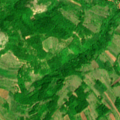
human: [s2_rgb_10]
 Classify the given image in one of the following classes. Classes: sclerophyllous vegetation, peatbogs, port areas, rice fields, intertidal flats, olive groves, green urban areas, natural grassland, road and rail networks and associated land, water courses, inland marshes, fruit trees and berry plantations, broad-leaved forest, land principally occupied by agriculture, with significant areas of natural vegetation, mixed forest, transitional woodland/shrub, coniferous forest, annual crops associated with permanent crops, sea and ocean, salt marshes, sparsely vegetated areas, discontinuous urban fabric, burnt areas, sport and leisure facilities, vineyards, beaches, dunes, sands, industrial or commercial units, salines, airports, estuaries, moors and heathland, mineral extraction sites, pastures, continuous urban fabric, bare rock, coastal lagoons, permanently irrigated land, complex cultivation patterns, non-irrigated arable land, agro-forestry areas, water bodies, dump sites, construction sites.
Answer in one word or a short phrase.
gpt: complex cultivation patterns, land principally occupied by agriculture, with significant areas of natural vegetation, broad-leaved forest, transitional woodland/shrub